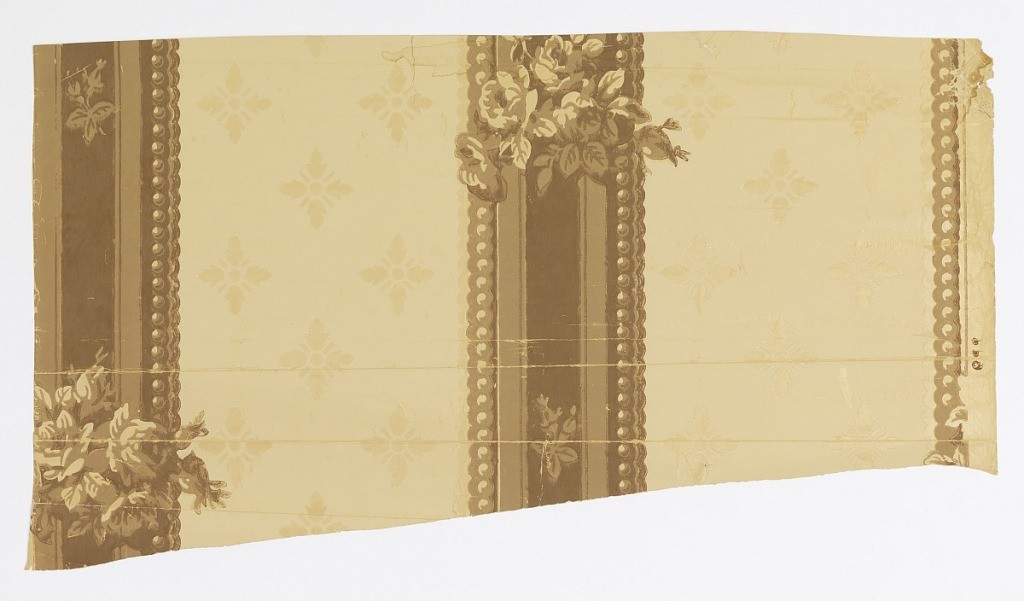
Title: Sidewall
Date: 1860–80
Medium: Machine-printed on paper
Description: On off-white ground with glossy alternating floral pattern; brown and tan stripes with beaded edge and clusters of roses.